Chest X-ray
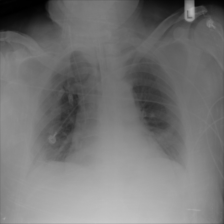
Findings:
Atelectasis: negative
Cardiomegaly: negative
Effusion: negative
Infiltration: negative
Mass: negative
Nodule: negative
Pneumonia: negative
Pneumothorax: negative
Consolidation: negative
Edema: negative
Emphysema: negative
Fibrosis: negative
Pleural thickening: negative
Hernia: negative